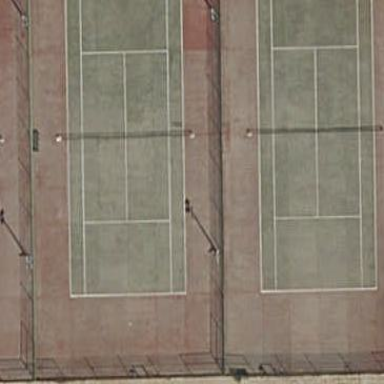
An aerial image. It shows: Tennis court in leisure pitch.